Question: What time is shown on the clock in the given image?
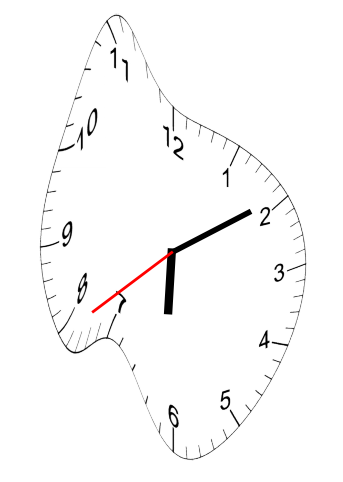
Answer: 06:09:39